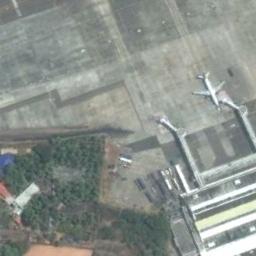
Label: airplane